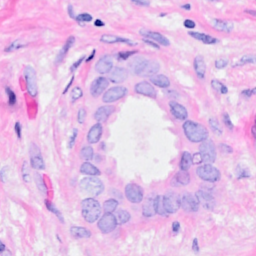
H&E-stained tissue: Breast